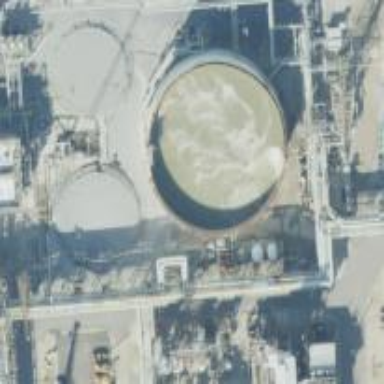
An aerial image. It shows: Storage tank which is man-made and housed in building.